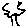
Label: tree